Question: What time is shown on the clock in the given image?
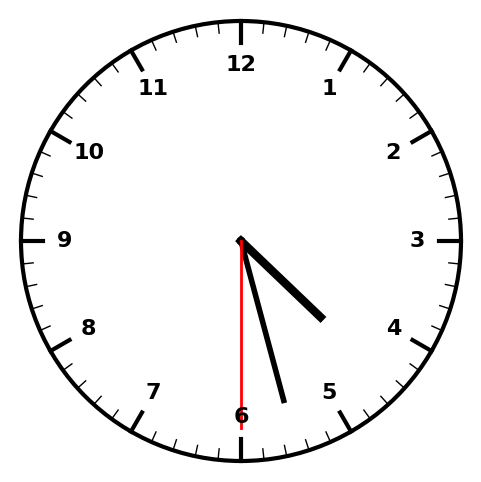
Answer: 04:27:30